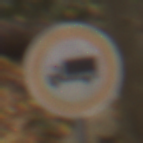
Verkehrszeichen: VerbotFuerKraftfahrzeugeUeberDreiKommaFuenfTonnen
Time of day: MorningAfternoon
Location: Outdoor (Nature)
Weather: Overcast
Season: Autumn
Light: Natural